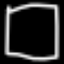
Label: square